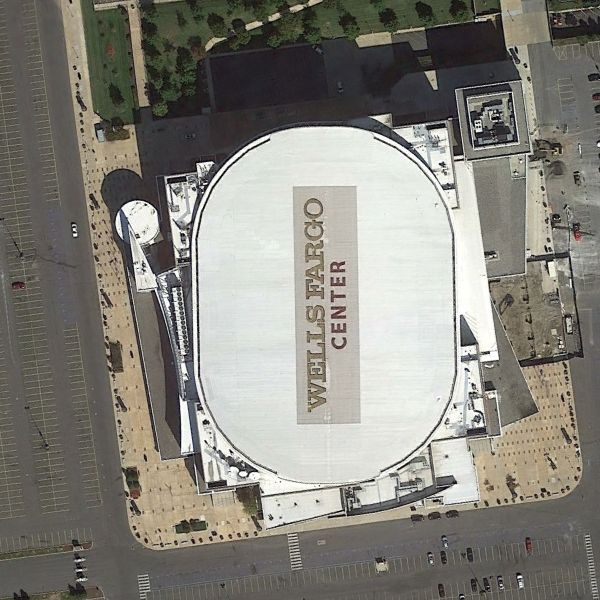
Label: Center